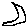
Label: moon